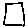
Label: square